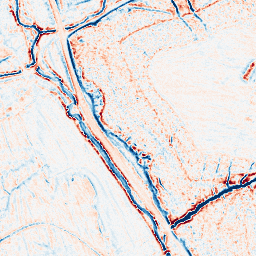
Category: edge_preserving
Decomposition family: bilateral
Decomposition parameters: d: 9
sigma_color: 75
sigma_space: 100
Upsampling method: regularized
Upsampling parameters: scale: 4
lambda_reg: 0.01
Upsampling scale: 4